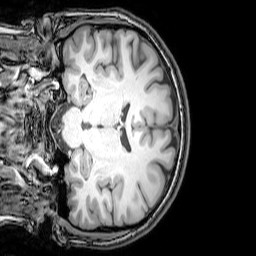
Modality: T1w
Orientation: coronal
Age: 24
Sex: female
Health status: healthy
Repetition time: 0.081 s
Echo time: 0.037 s